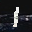
Label: 1